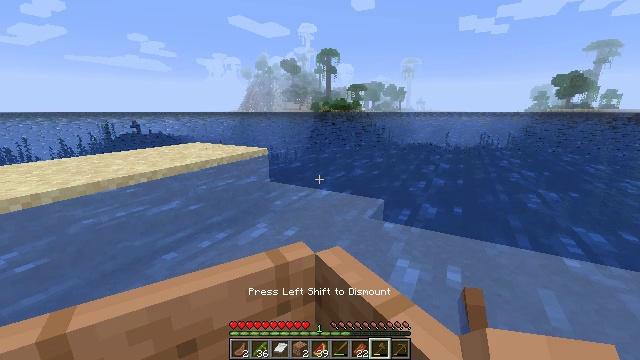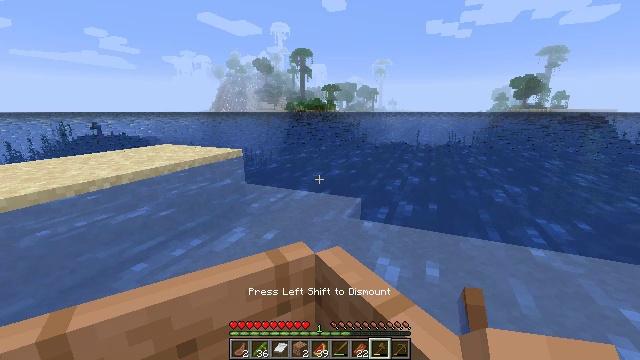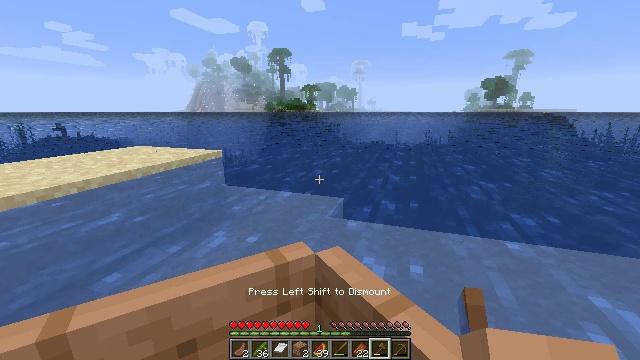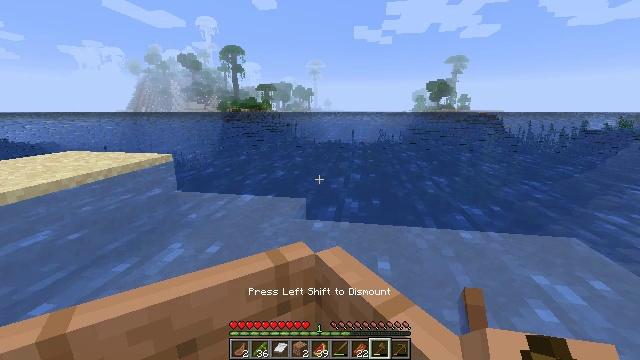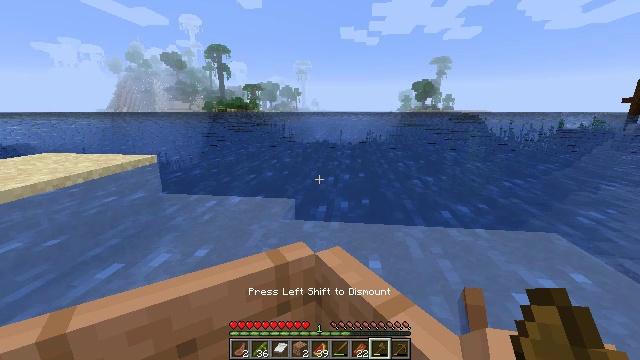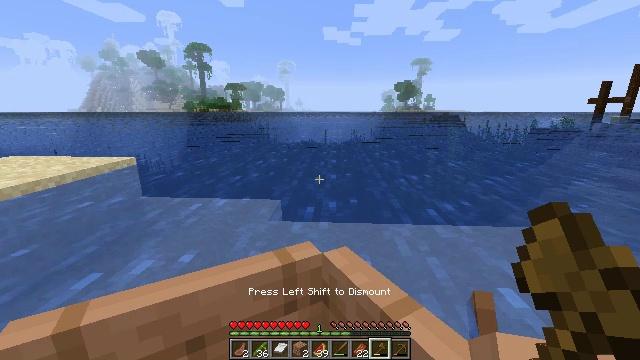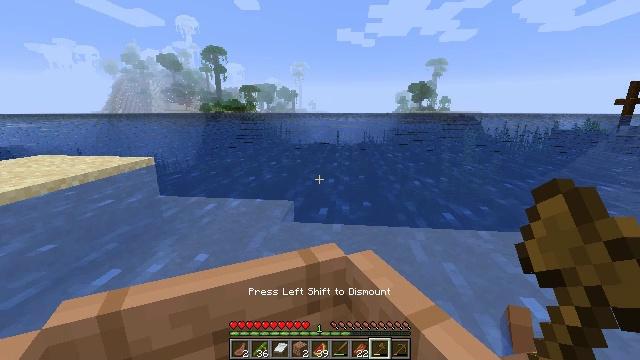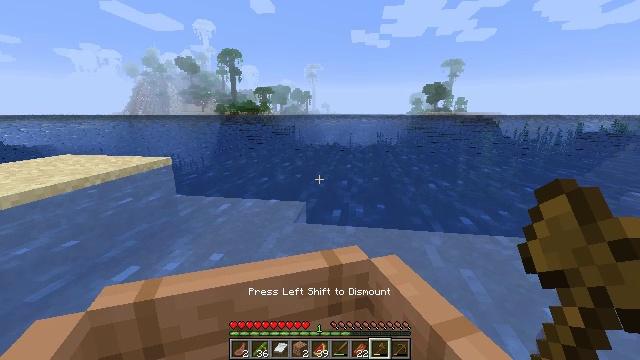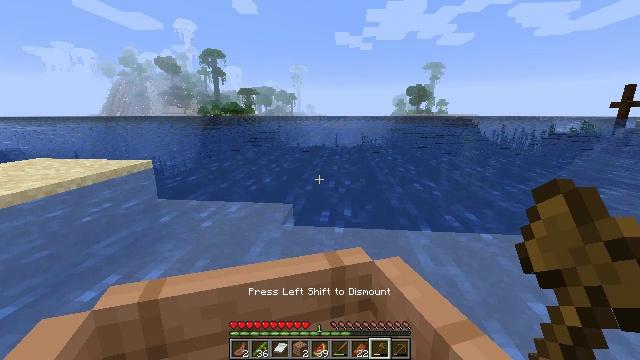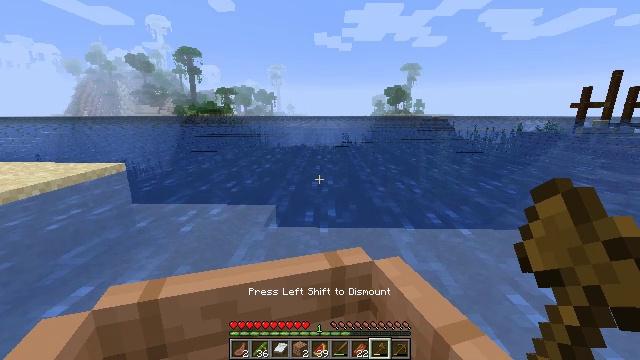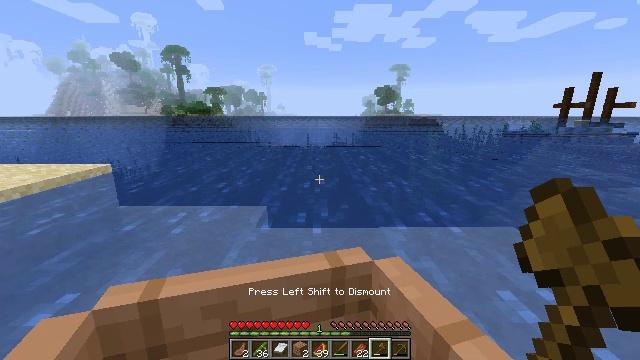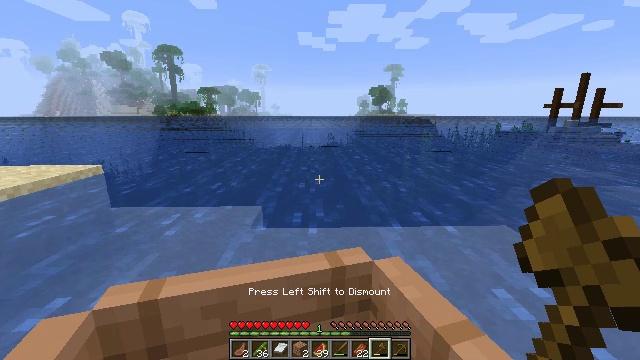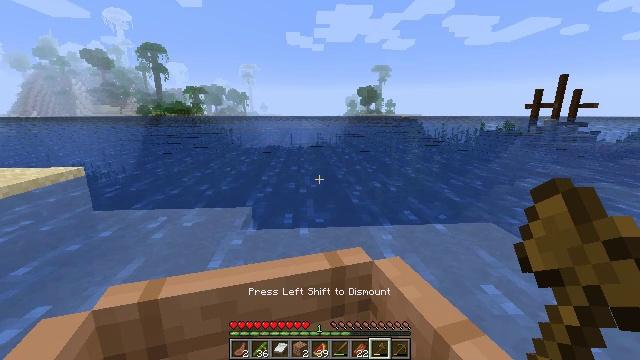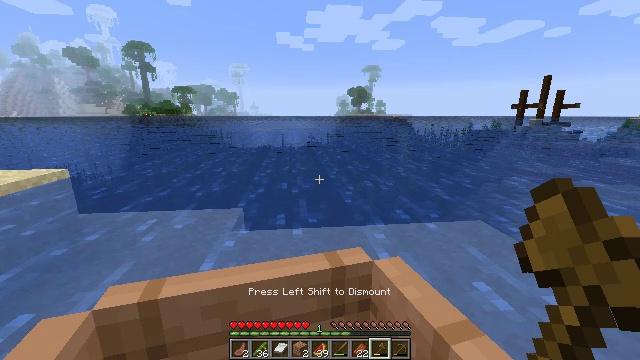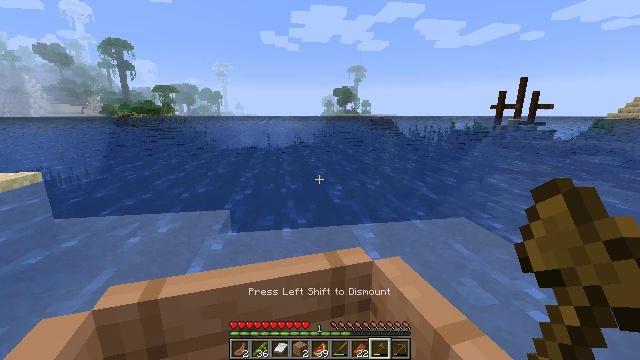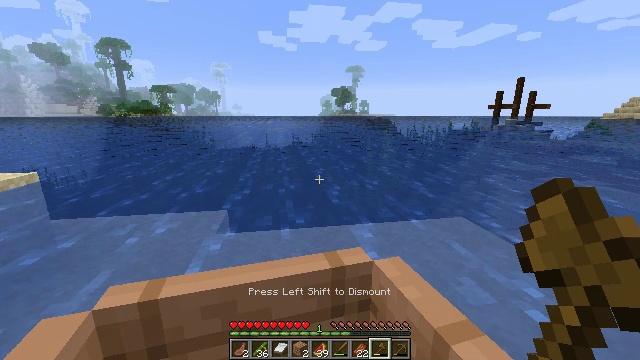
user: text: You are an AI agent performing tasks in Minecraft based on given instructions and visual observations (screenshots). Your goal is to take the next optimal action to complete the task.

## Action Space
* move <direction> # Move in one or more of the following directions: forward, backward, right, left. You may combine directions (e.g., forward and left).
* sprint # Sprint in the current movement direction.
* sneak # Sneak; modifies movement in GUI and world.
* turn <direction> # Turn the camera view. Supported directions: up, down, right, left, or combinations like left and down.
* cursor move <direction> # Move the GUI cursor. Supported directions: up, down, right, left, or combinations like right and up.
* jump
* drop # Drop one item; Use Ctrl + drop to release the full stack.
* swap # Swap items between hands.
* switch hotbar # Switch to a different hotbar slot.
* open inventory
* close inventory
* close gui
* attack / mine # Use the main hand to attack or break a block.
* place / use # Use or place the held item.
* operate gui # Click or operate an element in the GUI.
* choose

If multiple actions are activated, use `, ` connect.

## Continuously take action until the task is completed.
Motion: motion action
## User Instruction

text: Break the kelp plant in the ocean.
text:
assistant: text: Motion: move right
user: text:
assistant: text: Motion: no_op
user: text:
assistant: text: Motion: no_op
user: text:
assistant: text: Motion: no_op
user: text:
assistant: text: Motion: turn left
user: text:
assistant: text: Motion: turn left
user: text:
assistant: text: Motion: turn left
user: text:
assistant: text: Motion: no_op
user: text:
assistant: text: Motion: no_op
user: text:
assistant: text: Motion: no_op
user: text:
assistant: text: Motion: no_op
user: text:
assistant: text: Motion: no_op
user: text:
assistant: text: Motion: no_op
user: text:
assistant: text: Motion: no_op
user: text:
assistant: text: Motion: no_op
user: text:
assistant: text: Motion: no_op
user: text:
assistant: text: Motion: no_op
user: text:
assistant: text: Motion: no_op
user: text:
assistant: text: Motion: no_op
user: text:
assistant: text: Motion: no_op
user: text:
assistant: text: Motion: no_op
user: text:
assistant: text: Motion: no_op
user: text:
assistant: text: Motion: no_op
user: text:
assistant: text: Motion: no_op
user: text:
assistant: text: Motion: no_op
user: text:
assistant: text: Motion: no_op
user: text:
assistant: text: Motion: no_op
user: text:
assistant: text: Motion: no_op
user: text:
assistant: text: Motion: no_op
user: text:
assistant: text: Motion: no_op